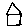
Label: house